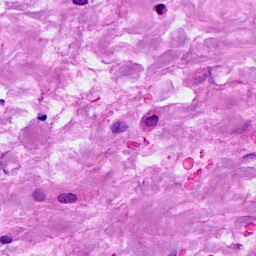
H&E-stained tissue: Breast